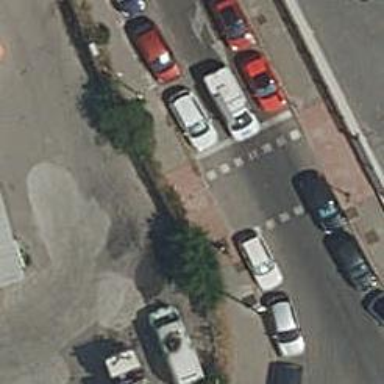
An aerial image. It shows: Zebra crossing on footway.